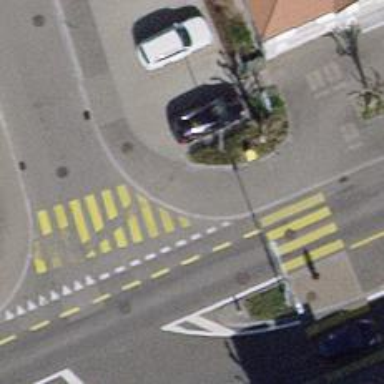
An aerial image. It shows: Kerb barrier.